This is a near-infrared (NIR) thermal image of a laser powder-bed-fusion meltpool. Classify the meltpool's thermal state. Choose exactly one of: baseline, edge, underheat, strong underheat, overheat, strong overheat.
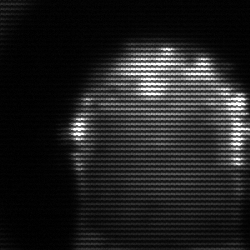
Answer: baseline